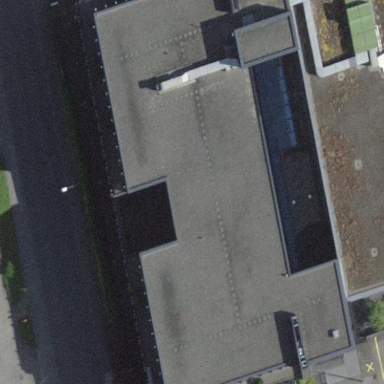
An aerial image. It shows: Industrial building.